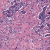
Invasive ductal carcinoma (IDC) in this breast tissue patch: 1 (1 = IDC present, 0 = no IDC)